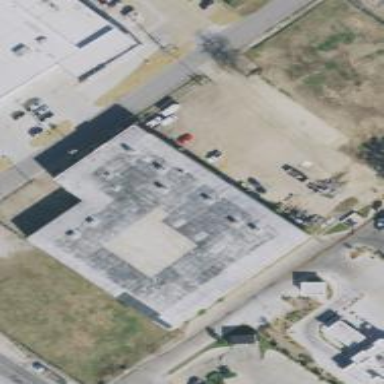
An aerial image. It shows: Building used as car repair shop.